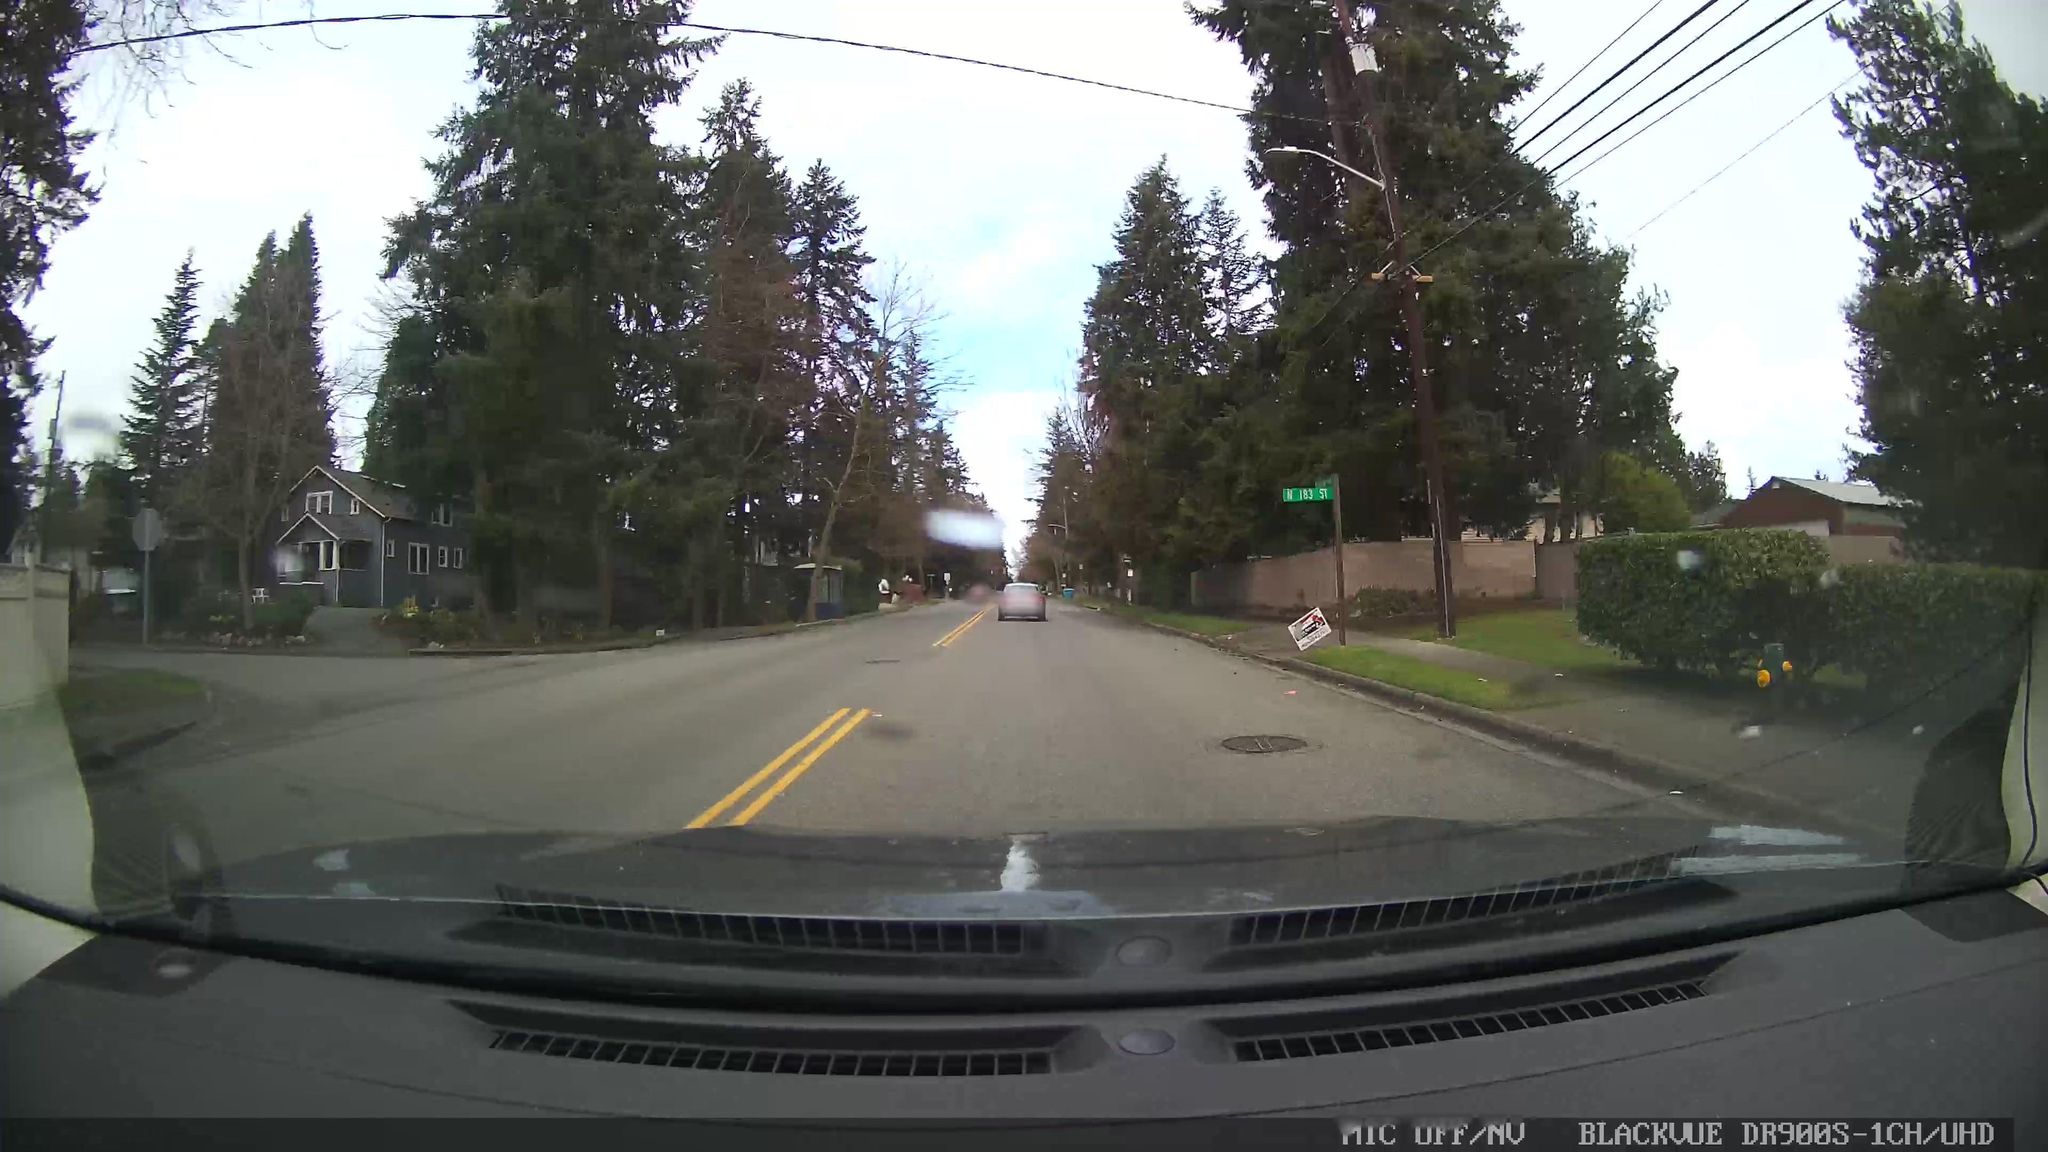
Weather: cloudy
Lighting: day
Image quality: good
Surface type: driving surface
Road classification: footway
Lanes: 2
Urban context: urban centre
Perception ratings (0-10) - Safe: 1.81, Lively: 3.37, Beautiful: 2, Boring: 5.64, Depressing: 2.16, Wealthy: 2.78